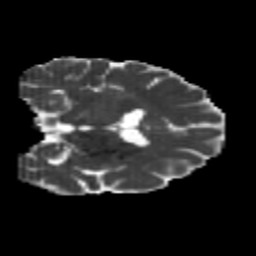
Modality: MD
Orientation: coronal
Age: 20
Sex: male
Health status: healthy
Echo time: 0.074 s